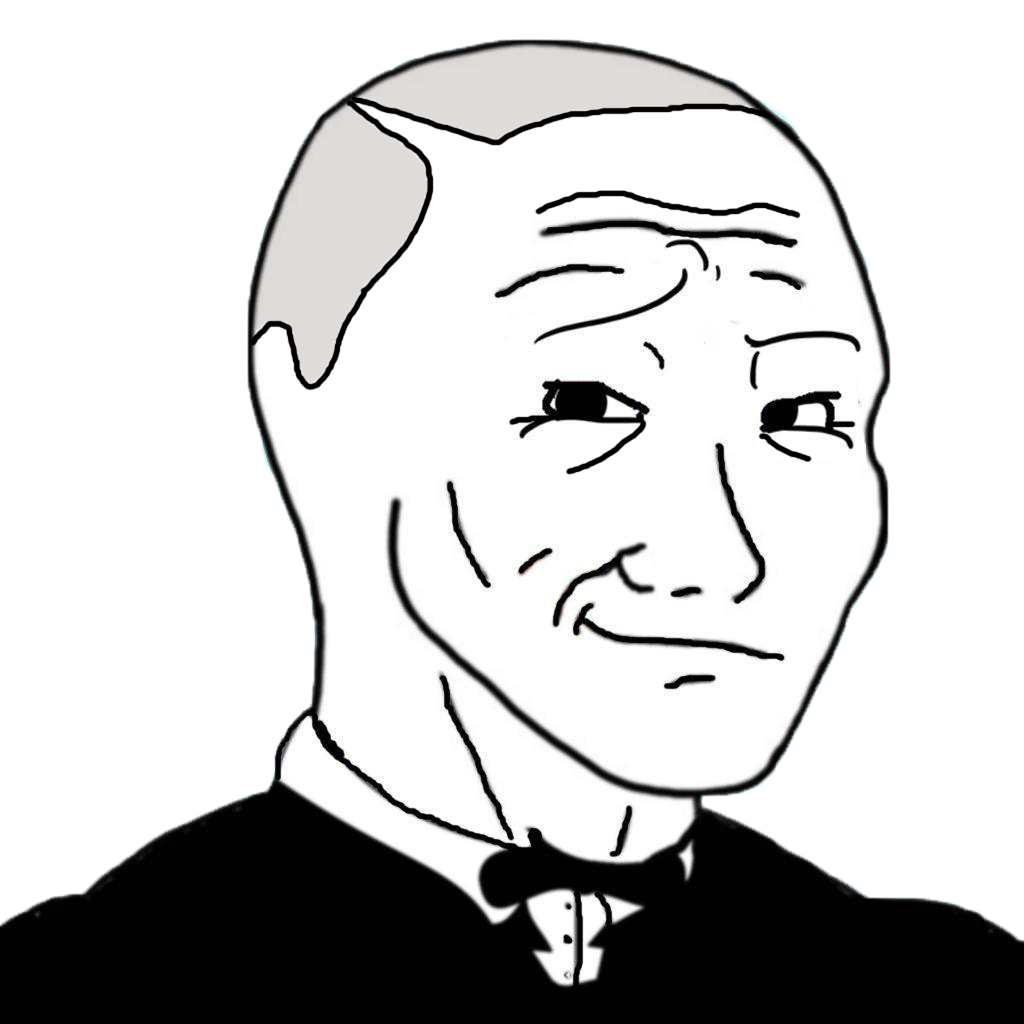
Label: 5_Smugjak